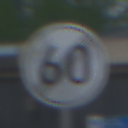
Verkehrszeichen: EndeGeschwindigkeit60
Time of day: MorningAfternoon
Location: Outdoor (Urban)
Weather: PartlyCloudy
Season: NotSpecified
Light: Natural